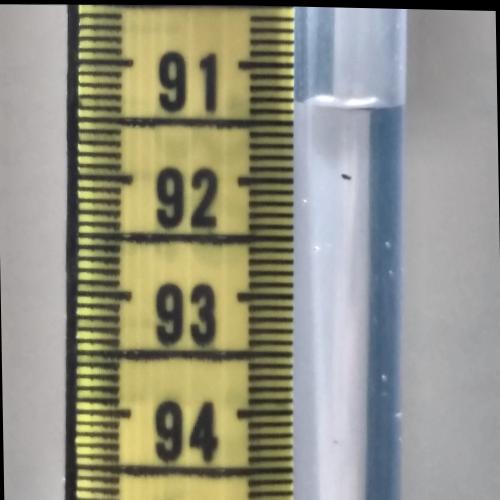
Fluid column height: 91.3 cm